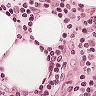
Metastatic tissue present: no